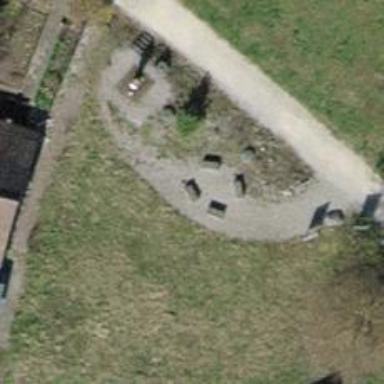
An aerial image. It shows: Bench.